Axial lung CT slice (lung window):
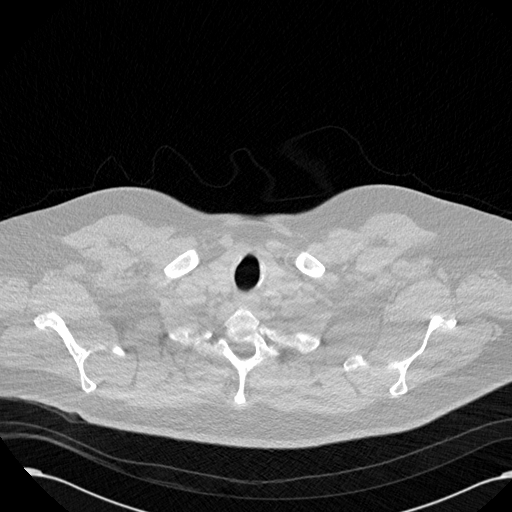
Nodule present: no